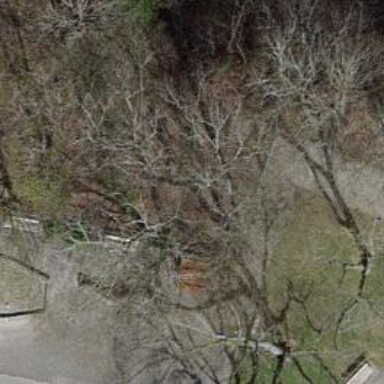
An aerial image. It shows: Picnic table located in leisure land area.